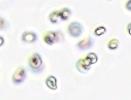
Label: Phaeocystis